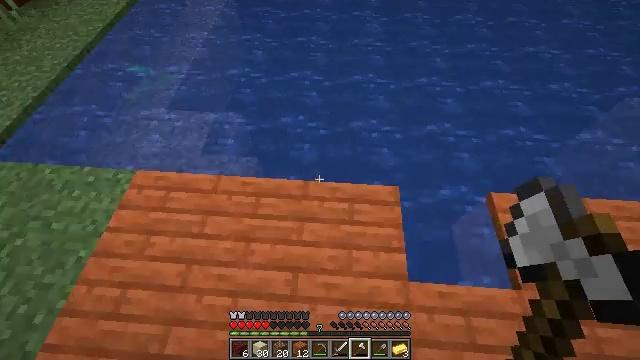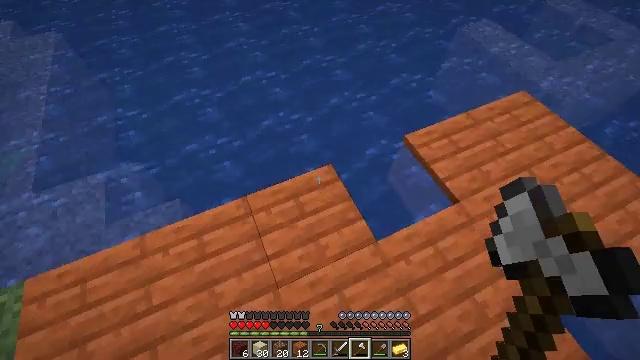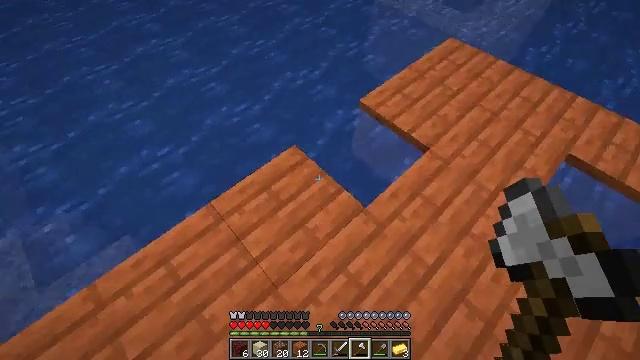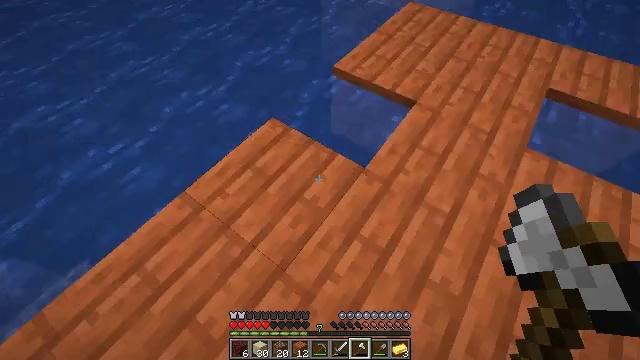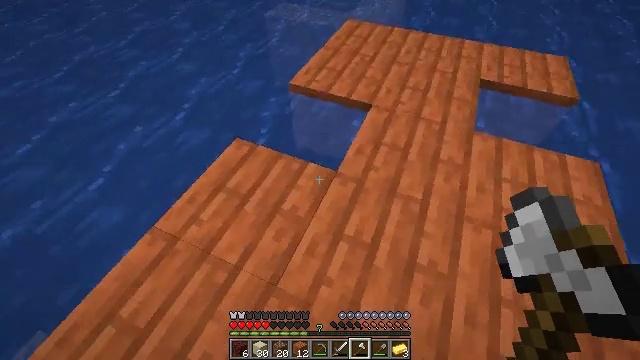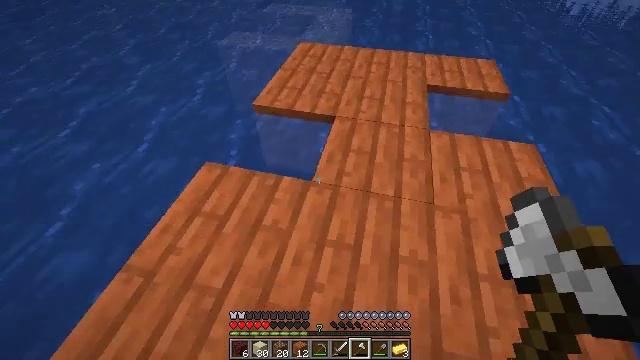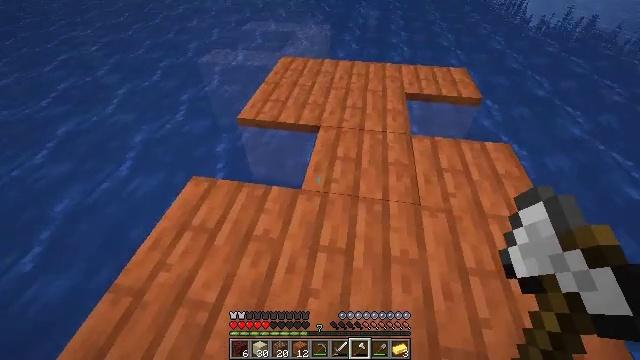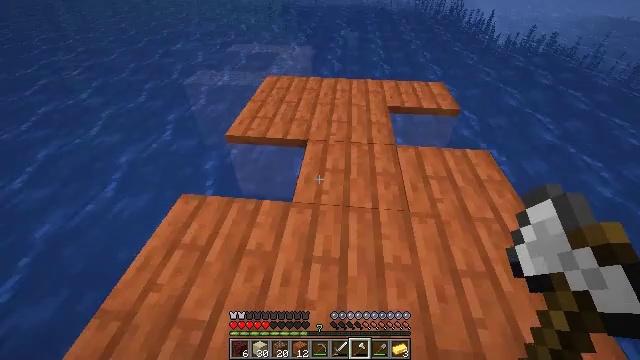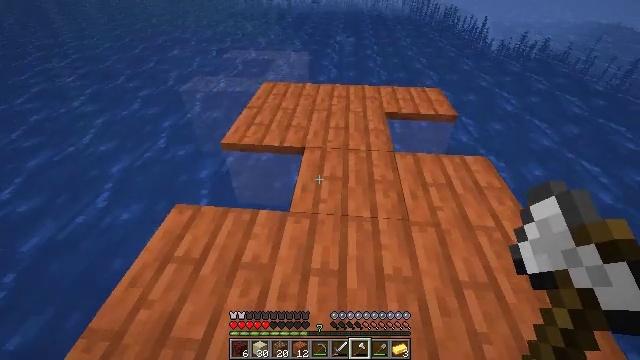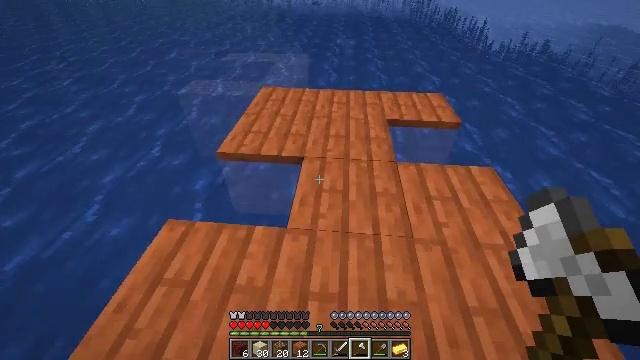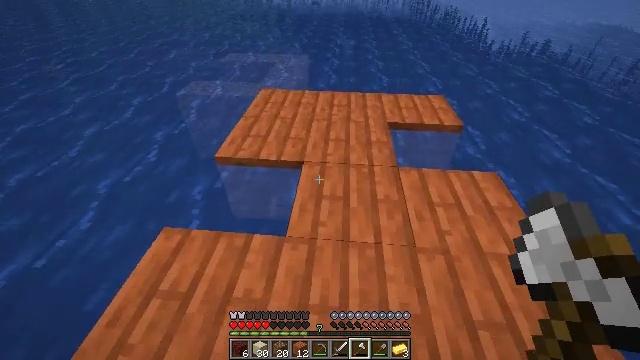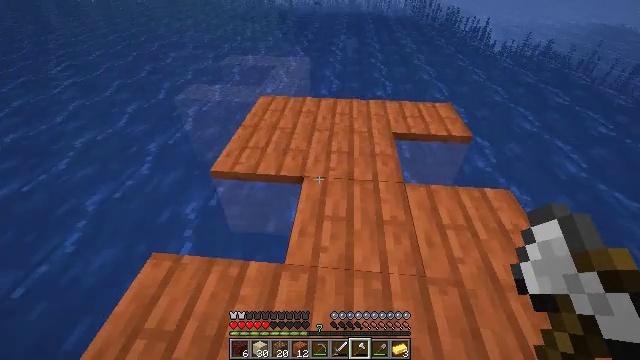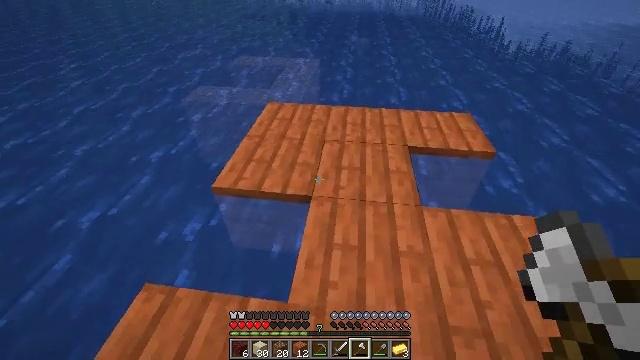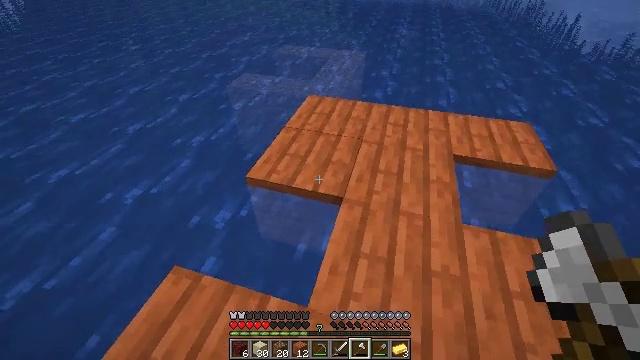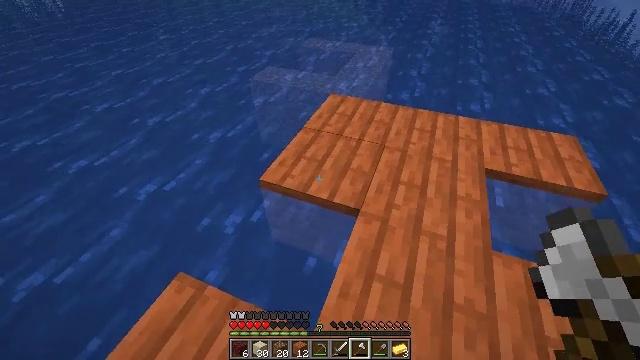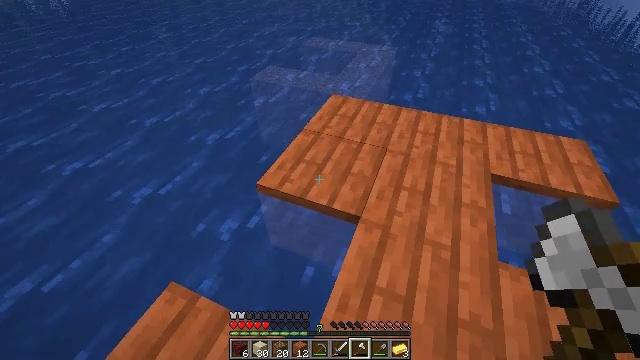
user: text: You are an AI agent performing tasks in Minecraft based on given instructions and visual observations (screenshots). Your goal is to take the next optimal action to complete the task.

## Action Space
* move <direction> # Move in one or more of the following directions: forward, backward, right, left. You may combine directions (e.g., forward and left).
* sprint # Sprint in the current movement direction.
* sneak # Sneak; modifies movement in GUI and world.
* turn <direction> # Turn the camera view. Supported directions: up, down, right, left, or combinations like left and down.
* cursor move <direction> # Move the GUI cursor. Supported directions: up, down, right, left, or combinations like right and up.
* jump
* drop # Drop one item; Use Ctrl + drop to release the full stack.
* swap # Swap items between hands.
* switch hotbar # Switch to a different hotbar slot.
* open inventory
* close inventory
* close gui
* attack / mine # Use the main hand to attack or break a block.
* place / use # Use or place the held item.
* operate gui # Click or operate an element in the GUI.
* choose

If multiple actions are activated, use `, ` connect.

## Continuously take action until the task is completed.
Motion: motion action
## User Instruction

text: Break the existing acacia planks.
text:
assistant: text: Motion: turn right
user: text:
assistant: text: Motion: turn right
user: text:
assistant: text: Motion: turn right and up
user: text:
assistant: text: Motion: turn right and up
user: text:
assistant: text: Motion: turn right and up
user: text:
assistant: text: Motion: turn right and up
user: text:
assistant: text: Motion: turn right and up
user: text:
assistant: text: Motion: move forward, turn up
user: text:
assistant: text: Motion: move forward
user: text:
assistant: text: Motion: move forward
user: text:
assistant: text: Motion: move forward
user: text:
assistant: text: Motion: move forward, turn left
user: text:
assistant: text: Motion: move forward, turn left and down
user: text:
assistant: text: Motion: turn left and down
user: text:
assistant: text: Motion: no_op
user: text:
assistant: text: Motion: attack / mine
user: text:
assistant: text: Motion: attack / mine
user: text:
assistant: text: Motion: attack / mine
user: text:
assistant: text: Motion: attack / mine
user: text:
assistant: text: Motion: attack / mine
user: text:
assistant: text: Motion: attack / mine
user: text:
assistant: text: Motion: attack / mine
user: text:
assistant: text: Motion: attack / mine
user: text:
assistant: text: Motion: attack / mine
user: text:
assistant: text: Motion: attack / mine
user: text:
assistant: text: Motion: attack / mine
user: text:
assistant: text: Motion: attack / mine
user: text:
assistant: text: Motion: attack / mine
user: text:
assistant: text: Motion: attack / mine
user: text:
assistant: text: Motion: attack / mine